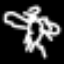
Label: angel